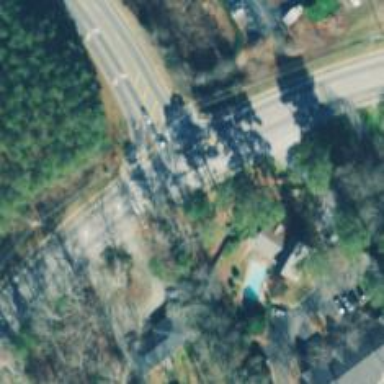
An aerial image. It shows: Marked crossing on the road.